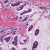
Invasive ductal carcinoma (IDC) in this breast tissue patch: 0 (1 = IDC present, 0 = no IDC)